Question: I am trying to install Google Assistant SDK on raspberry Pi 3. I have followed all the steps which are mentioned on the developer page.Whenever I am trying to run
command I am getting following error.

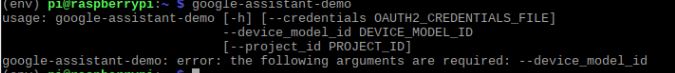
Answer: You have to give the argument like project id and device model id to run the model. Those ids can be found by the registered app on action.google.com.